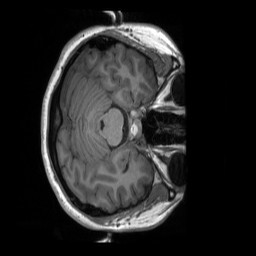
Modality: T1w
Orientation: axial
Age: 18
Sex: female
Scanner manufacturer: siemens
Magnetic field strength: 3 T
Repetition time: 2.3 s
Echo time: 0.00232 s